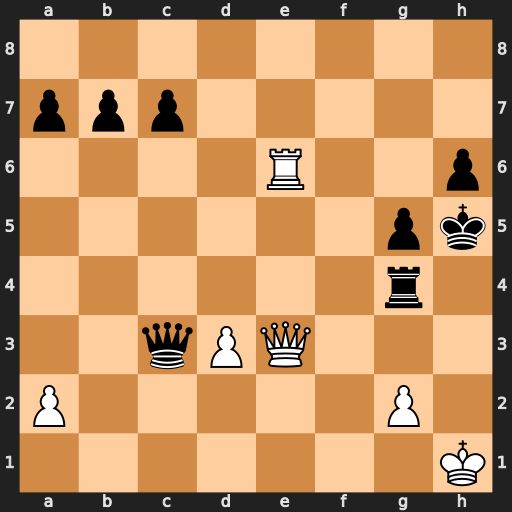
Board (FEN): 8/ppp5/4R2p/6pk/6r1/2qPQ3/P5P1/7K
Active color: w
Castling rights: -
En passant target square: -
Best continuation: Qh3+ Rh4 g4#